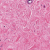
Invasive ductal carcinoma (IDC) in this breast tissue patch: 0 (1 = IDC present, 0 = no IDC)